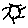
Label: sun